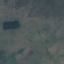
Land use / land cover class: HerbaceousVegetation